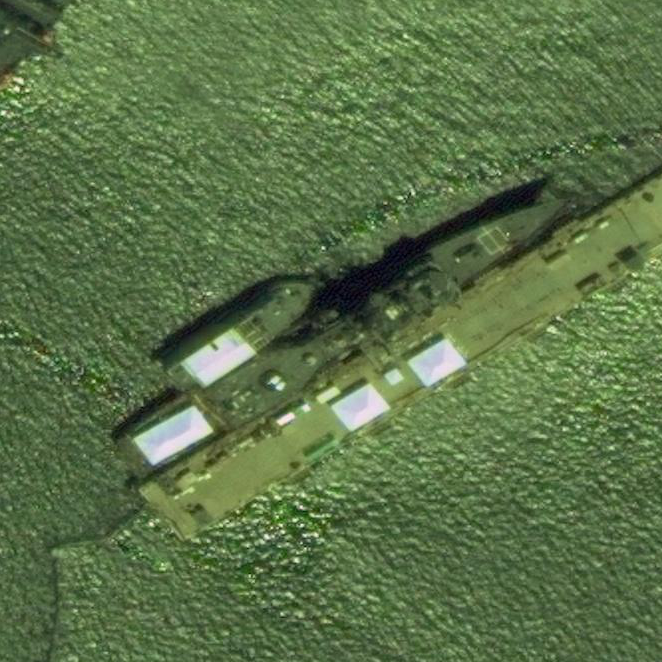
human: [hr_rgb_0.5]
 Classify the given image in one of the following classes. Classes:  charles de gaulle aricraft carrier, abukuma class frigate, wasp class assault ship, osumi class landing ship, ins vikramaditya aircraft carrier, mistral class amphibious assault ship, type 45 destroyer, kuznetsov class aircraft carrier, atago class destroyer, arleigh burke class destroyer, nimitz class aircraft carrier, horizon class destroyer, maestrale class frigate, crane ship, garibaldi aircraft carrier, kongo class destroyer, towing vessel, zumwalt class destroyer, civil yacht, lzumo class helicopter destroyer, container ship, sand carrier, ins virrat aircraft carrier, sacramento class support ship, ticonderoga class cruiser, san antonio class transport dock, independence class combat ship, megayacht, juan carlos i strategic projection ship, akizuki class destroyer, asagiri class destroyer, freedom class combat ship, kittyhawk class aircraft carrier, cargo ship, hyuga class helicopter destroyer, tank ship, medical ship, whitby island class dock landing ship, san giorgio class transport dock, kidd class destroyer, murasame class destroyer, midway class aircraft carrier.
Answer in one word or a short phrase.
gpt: Ticonderoga class cruiser